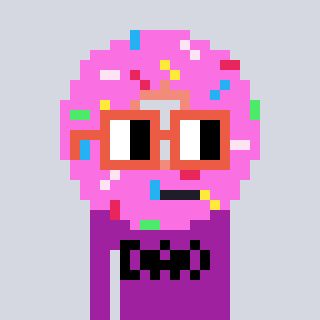
a pixel art character with square orange glasses, a doughnut-shaped head and a magenta-colored body on a cool background